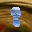
Label: 8